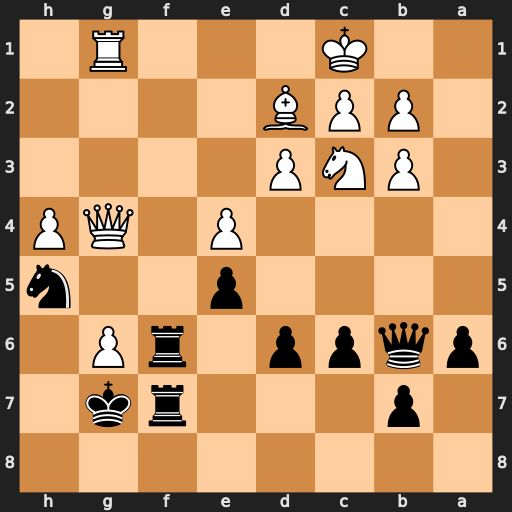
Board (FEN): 8/1p3rk1/pqpp1rP1/4p2n/4P1QP/1PNP4/1PPB4/2K3R1
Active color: b
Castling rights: -
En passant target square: -
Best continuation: Qxg1+ Qxg1 Rf1+ Qxf1 Rxf1+